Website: walmart
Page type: payment
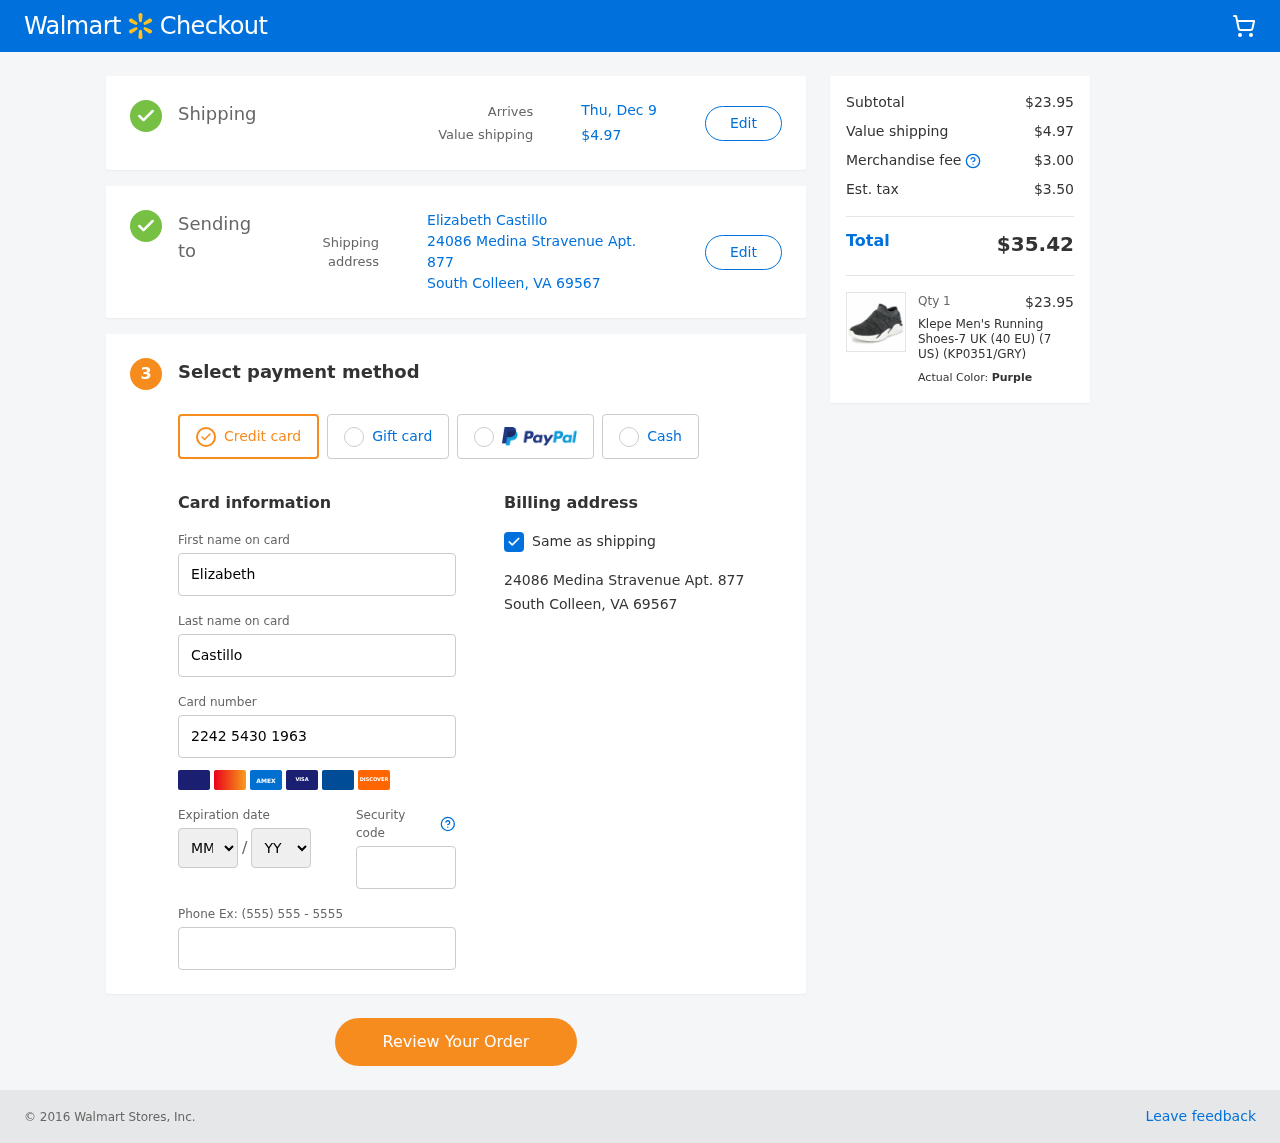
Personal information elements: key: PII_CARD_EXPIRY_MONTH
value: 05
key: PII_CARD_EXPIRY_YEAR
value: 26
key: PII_CITY_STATE_ZIP
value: South Colleen, VA 69567
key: PII_FULLNAME
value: Elizabeth Castillo
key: PII_STREET
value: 24086 Medina Stravenue Apt. 877
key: PII_FIRSTNAME
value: Elizabeth
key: PII_LASTNAME
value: Castillo
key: PII_CARD_NUMBER
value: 2242 5430 1963 3455
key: PII_CARD_CVV
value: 520
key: PII_PHONE
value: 3492510509
Product elements: key: PRODUCT1_NAME
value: Klepe Men's Running Shoes-7 UK (40 EU) (7 US) (KP0351/GRY)
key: PRODUCT1_PRICE
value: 23.95
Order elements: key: ORDER_DELIVERY_DATE
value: Thu, Dec 9
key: ORDER_SHIPPING_COST
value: $4.97
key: ORDER_SUBTOTAL
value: $23.95
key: ORDER_MERCHANDISE_FEE
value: $3.00
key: ORDER_TAX
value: $3.50
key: ORDER_TOTAL
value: $35.42
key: ORDER_NUM_ITEMS
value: Qty 1